Field crop: tomato
Growth stage: 1
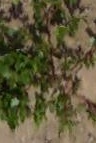
Species: portulaca